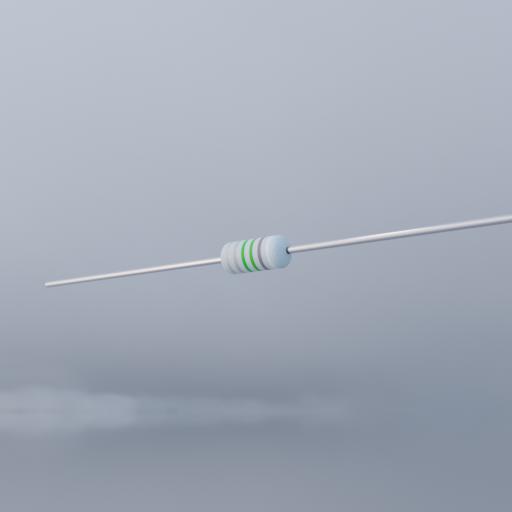
Resistor colour bands (in order): silver, silver, green, green, gray, white